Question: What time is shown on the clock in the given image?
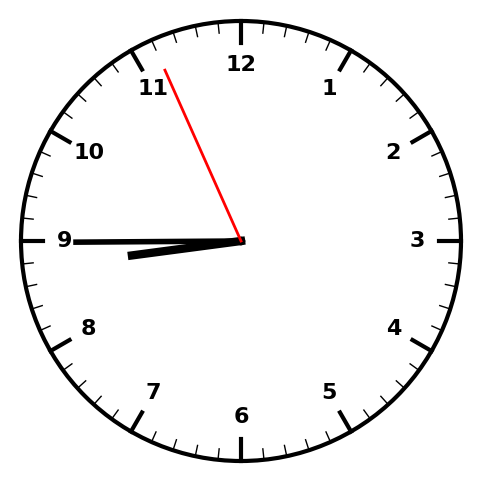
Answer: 08:44:56